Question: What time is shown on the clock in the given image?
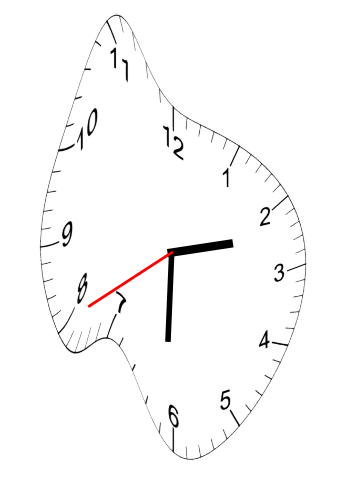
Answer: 02:30:40